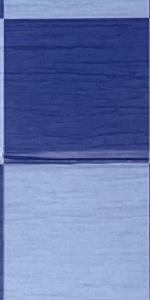
Label: Empty